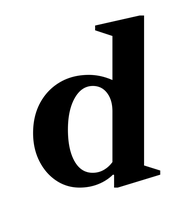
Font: LibreCaslonText_Bold